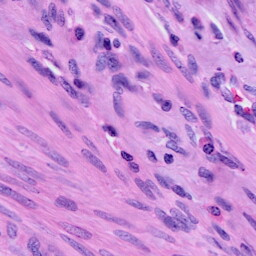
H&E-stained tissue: Cervix